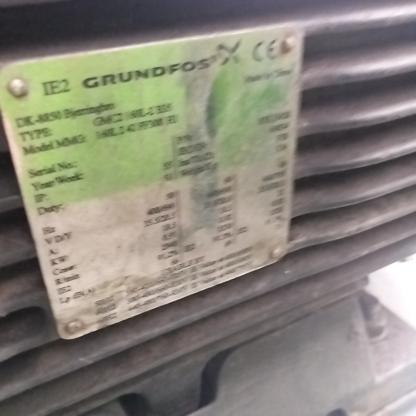
Klasa: tabliczka-znamionowa